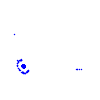
Particle: electron